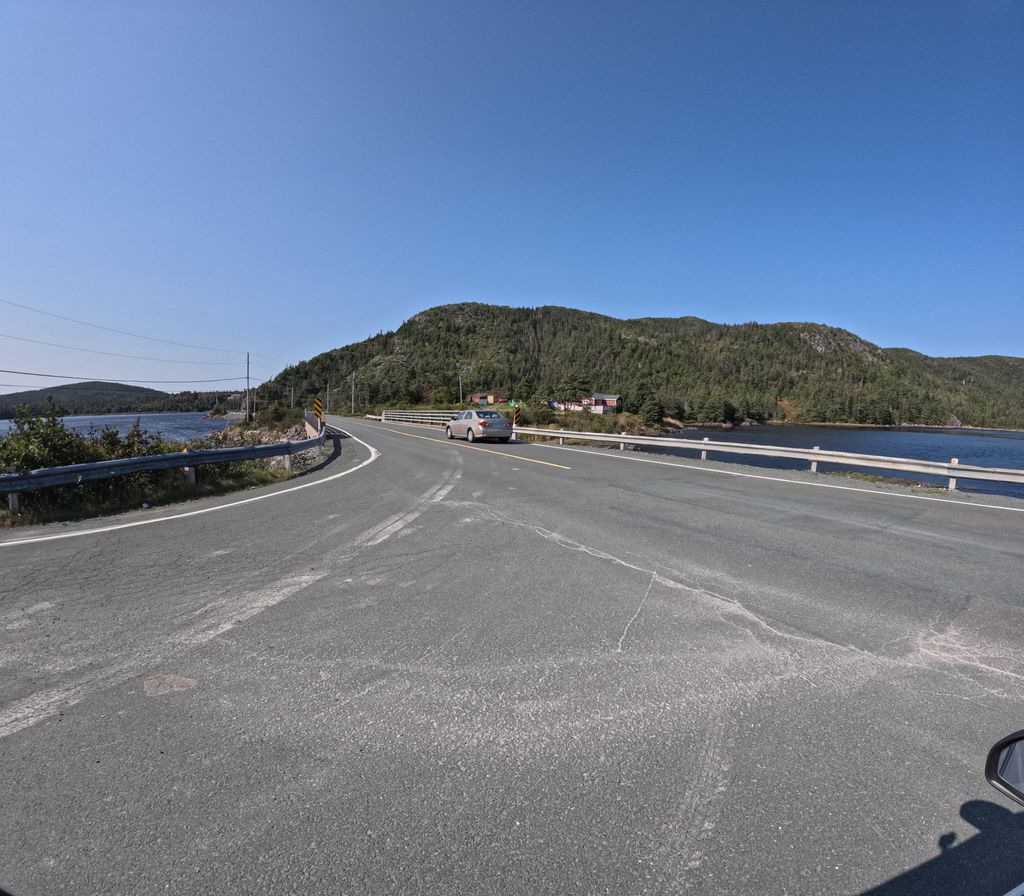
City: st_johns